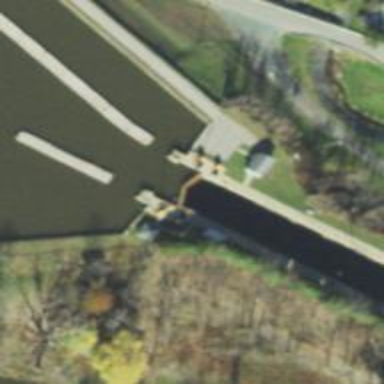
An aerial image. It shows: Dam along waterway.